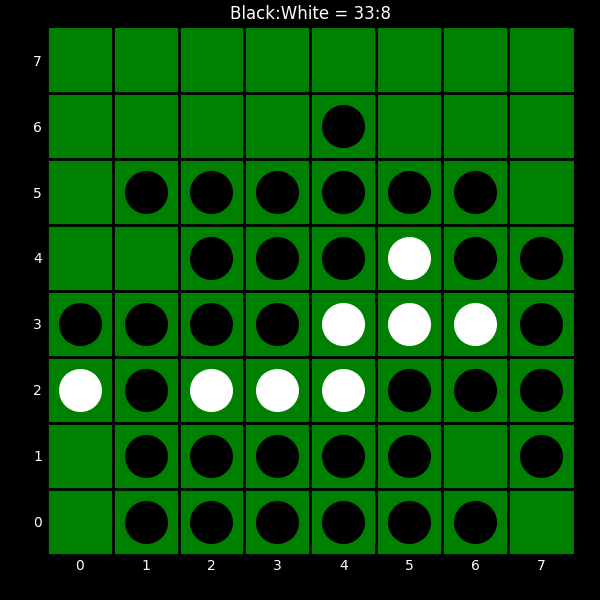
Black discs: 33
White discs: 8